Field crop: tomato
Growth stage: 1
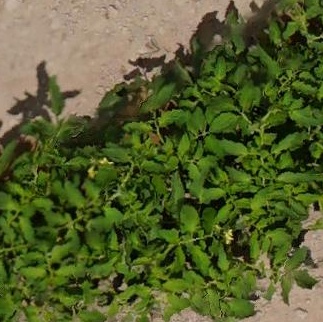
Species: tomato